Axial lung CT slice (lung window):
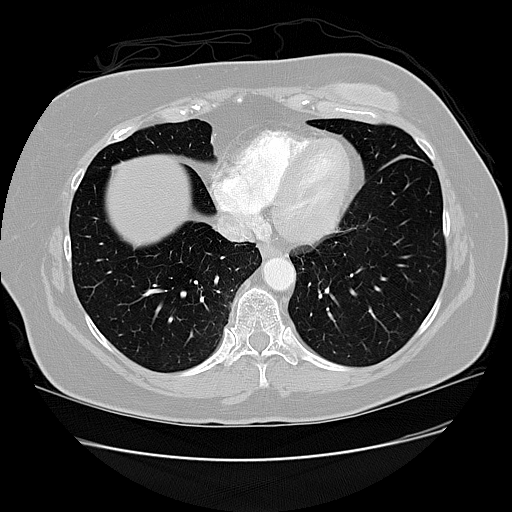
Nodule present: no